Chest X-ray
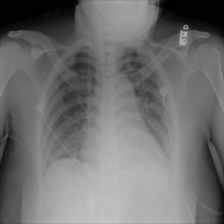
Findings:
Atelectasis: negative
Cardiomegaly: negative
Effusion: negative
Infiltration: positive
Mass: negative
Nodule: negative
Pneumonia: negative
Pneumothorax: negative
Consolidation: negative
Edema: negative
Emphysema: negative
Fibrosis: negative
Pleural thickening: negative
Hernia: negative